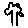
Label: tree